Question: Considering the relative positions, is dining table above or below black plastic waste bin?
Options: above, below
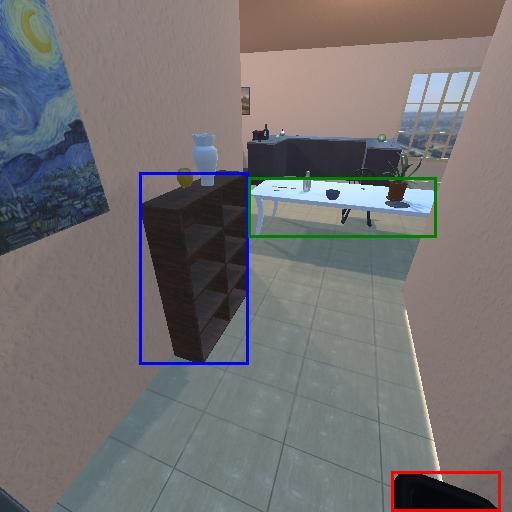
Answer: above